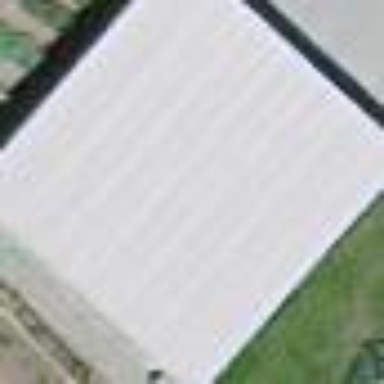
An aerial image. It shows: Carport structure.